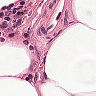
Metastatic tissue present: no